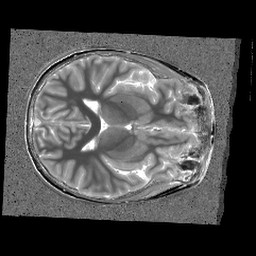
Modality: T1map
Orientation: axial
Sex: female
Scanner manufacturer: siemens
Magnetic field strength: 3 T
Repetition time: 5 s
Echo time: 0.00355 s